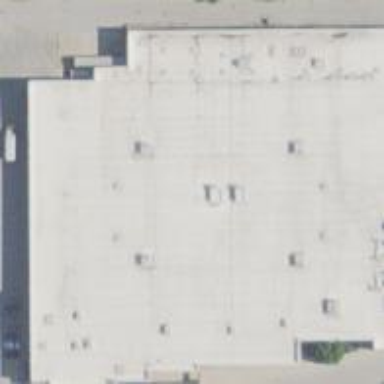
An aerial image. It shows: Department store building.